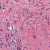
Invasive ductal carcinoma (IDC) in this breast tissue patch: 1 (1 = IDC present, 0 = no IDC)